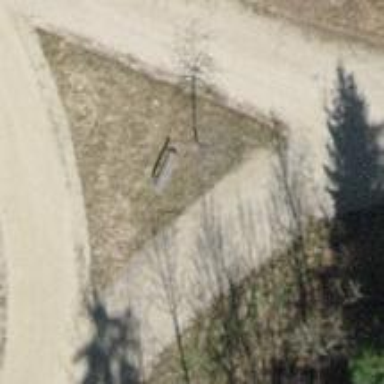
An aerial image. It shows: Brown bench in the vicinity.